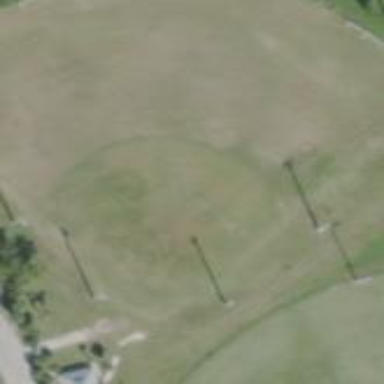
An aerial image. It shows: Baseball pitch for leisure land activities.